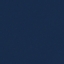
Label: SeaLake